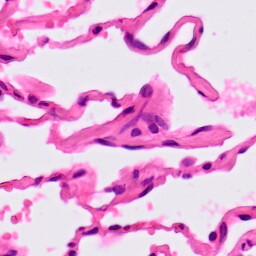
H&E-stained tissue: Lung